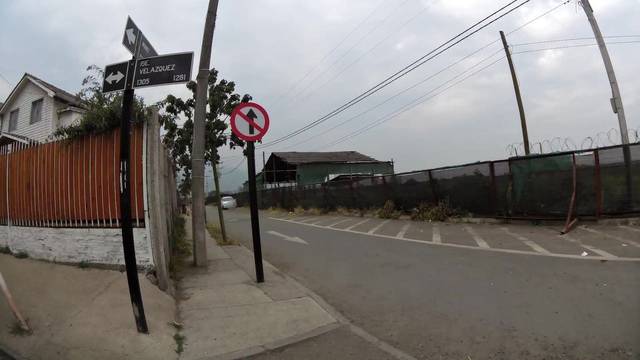
Region: Chile
Coordinates: -33.196, -70.667